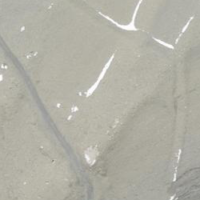
EUNIS habitat code: 48
Species observed at this site:
Vulpes vulpes